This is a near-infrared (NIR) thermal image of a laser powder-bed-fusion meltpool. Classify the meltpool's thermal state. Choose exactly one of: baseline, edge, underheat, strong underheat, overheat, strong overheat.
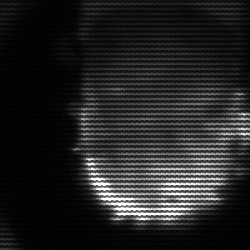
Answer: baseline